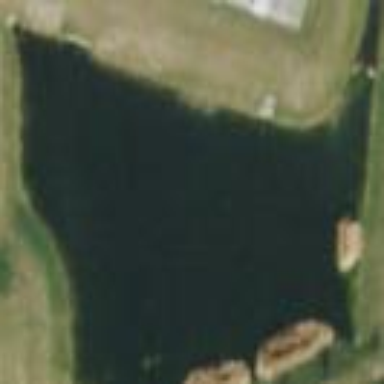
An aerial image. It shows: Pond with natural water.